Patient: sex M, age 35
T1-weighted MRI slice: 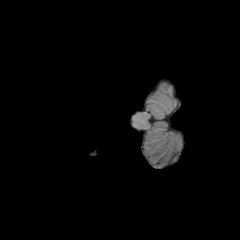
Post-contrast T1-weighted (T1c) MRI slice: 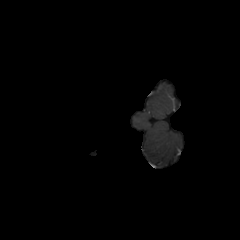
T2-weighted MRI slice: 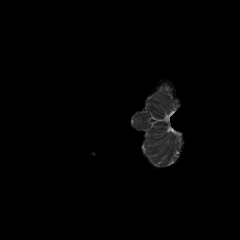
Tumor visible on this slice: no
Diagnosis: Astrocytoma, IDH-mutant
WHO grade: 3